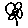
Label: flower